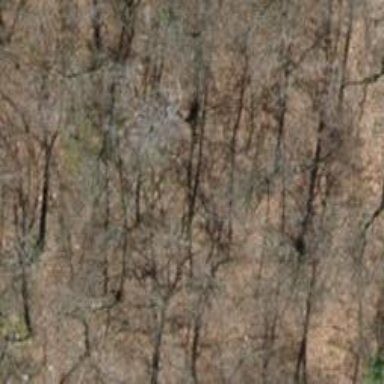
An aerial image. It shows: Deciduous tree with broadleaved leaves.